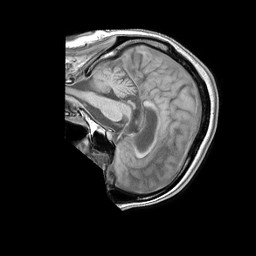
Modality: T1w
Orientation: sagittal
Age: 79
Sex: male
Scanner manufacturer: philips
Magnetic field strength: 1.5 T
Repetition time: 0.1869 s
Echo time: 0.001851 s